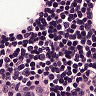
Metastatic tissue present: no